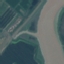
Land use / land cover: River